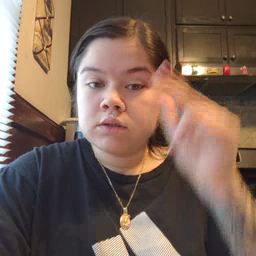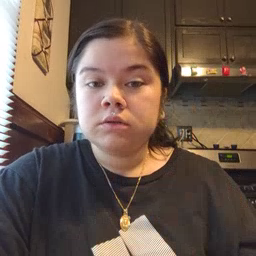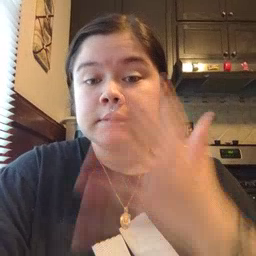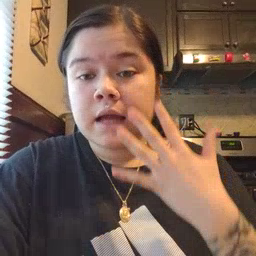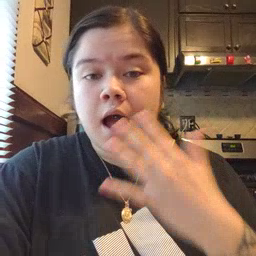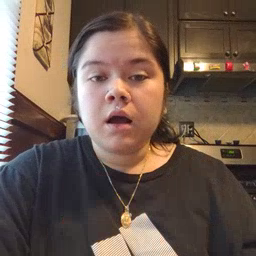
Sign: sad